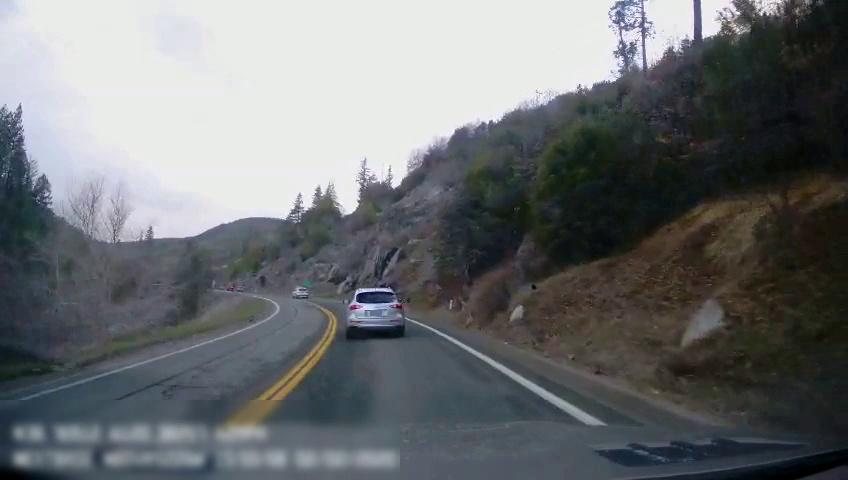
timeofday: Day
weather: Cloudy
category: Drivable Space
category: Vehicles | Car
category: Vehicles | SUV
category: Lanes | Current Lane
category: Lanes | Current Lane
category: Lanes | Opposite Lane